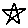
Label: star